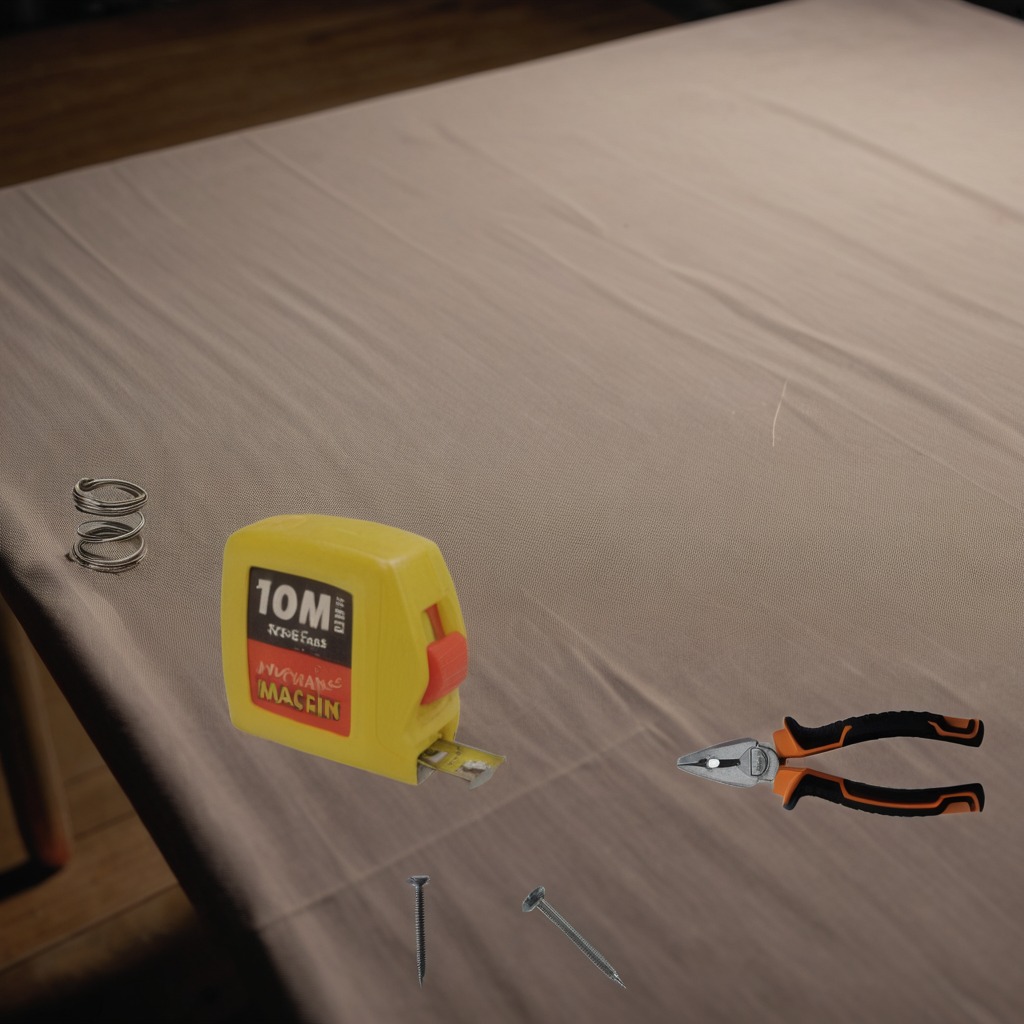
A measuring tape, a metal machine screw, an iron nail, a pair of pliers, and a coiled metal spring are lying on the wooden table.